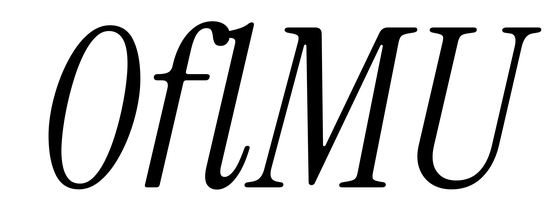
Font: InstrumentSerif-Italic